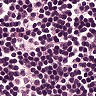
Metastatic tissue present: no